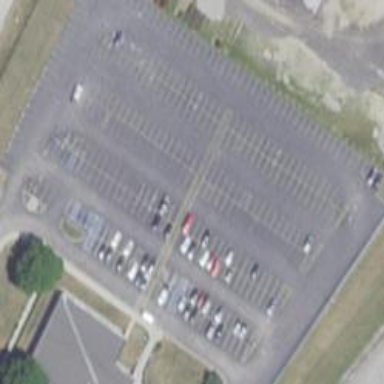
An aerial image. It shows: Road serving as parking aisle.